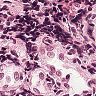
Metastatic tissue present: no